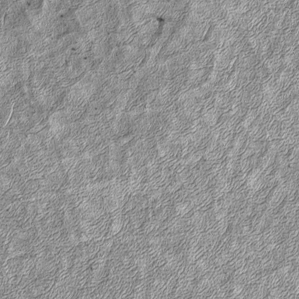
Label: frost